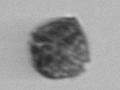
Label: Scrippsiella